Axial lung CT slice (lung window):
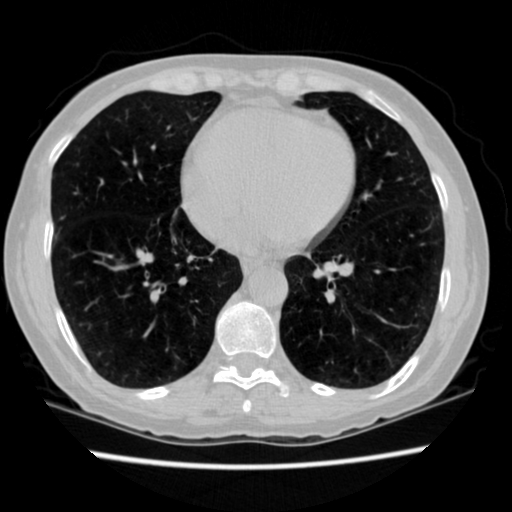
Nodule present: no